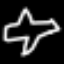
Label: airplane